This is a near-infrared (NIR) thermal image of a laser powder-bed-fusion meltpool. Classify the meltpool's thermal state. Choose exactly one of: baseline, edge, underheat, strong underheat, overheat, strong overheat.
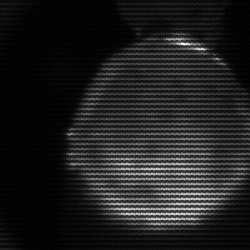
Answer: edge